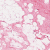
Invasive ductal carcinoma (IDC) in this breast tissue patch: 0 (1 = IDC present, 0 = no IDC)